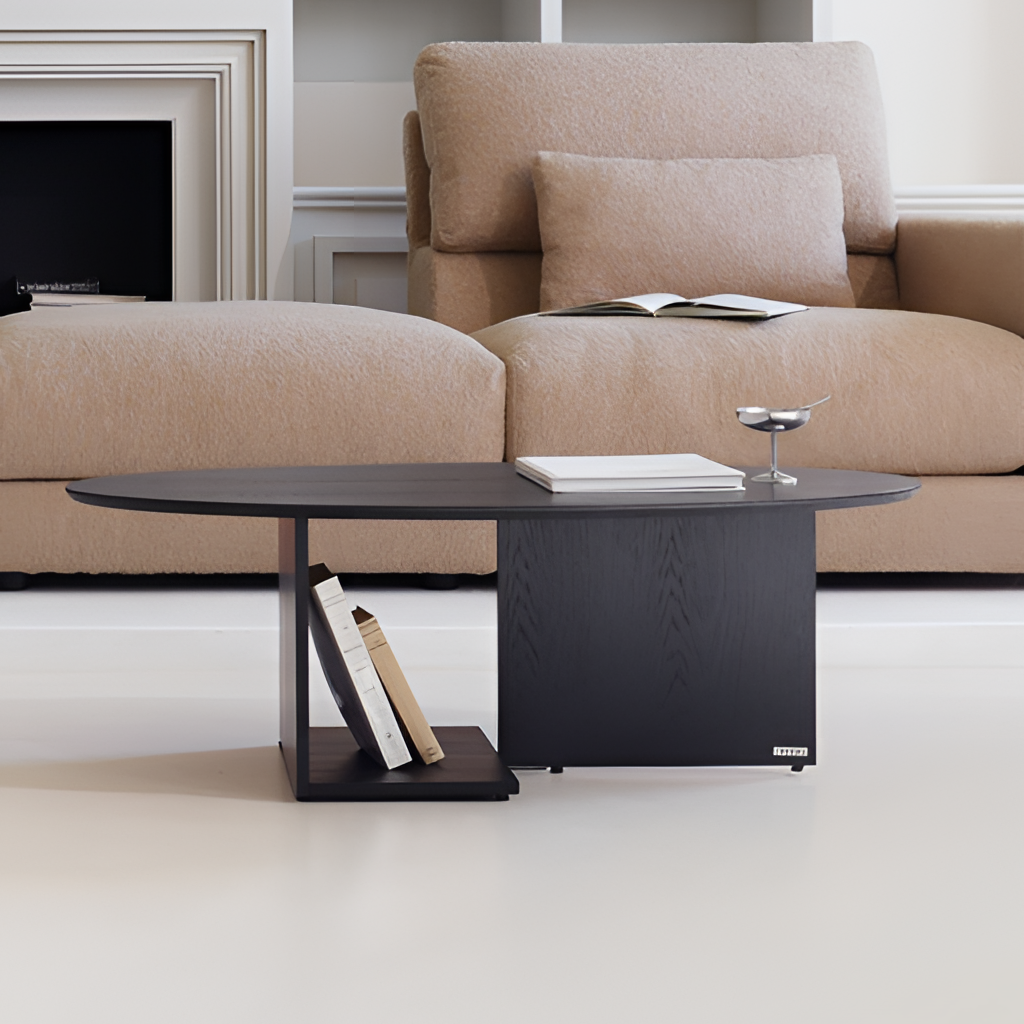
black wood coffee table, living room, paint wallpaper, with solid pattern, wood flooring, with smooth pattern, contemporary